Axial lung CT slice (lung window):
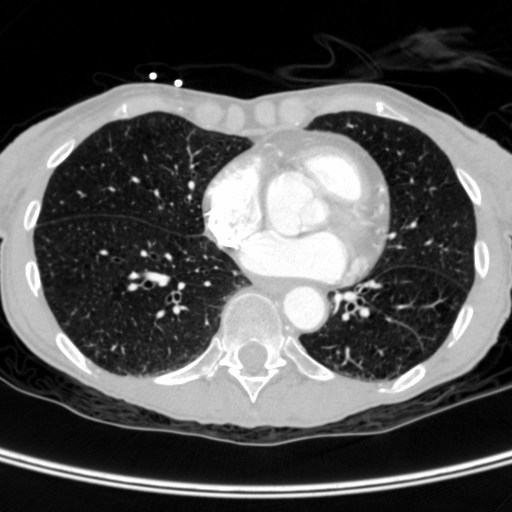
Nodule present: no